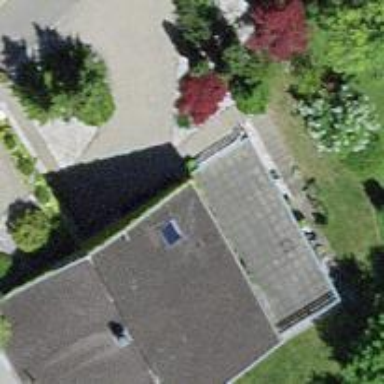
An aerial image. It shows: Detached building.